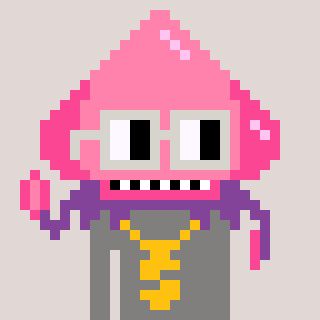
a pixel art character with square light gray glasses, a squid-shaped head and a bluegrey-colored body on a warm background